Interaction volume radius: 10 \u00c5
Interaction volume height: 20 \u00c5
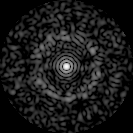
Disorder parameter: 0.8347